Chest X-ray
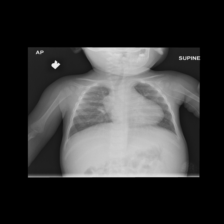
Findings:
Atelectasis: negative
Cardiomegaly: negative
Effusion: negative
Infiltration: negative
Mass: negative
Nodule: negative
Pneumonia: negative
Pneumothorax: negative
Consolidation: negative
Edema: negative
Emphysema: negative
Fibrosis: negative
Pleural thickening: negative
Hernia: negative